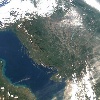
Label: land